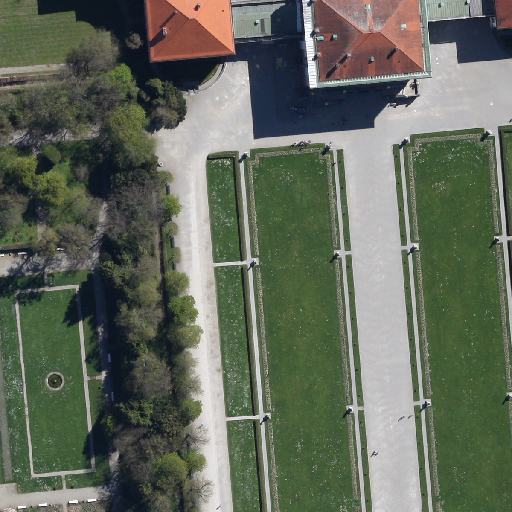
Referring expression: impervious surface